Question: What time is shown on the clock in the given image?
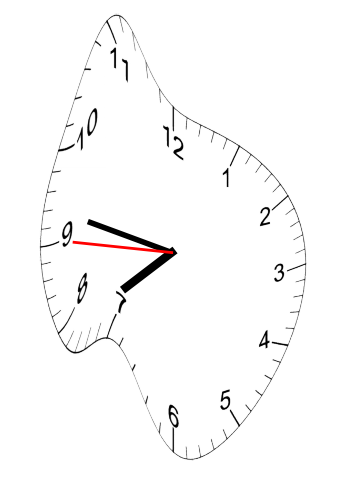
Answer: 07:46:45